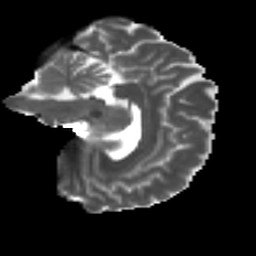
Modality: T2w
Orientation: sagittal
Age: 29
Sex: female
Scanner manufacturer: ge
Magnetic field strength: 3 T
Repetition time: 7.8 s
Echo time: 0.0606 s